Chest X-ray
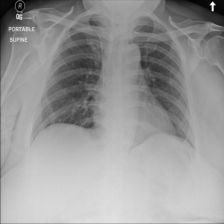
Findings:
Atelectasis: negative
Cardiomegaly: negative
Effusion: negative
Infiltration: positive
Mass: negative
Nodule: negative
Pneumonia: negative
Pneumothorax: negative
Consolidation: negative
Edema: negative
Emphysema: negative
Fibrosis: negative
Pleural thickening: negative
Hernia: negative